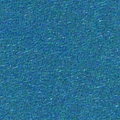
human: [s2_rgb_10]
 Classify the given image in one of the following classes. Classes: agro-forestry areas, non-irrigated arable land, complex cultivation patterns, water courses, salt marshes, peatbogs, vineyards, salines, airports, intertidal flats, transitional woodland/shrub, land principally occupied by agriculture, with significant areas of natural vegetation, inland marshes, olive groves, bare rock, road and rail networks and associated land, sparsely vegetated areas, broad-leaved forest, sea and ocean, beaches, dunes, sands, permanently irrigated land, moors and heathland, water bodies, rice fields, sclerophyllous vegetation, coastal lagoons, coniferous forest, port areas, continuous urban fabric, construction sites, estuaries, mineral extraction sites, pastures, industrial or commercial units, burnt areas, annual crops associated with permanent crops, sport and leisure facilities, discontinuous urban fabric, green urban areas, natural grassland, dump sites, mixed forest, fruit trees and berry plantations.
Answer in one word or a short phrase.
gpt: sea and ocean